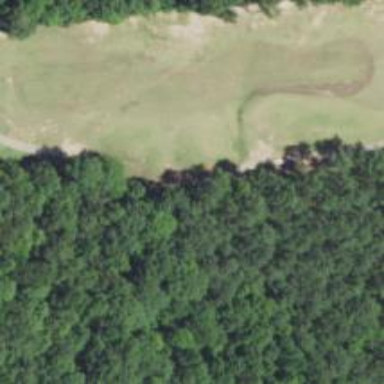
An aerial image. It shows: Path for both roads and golfers.